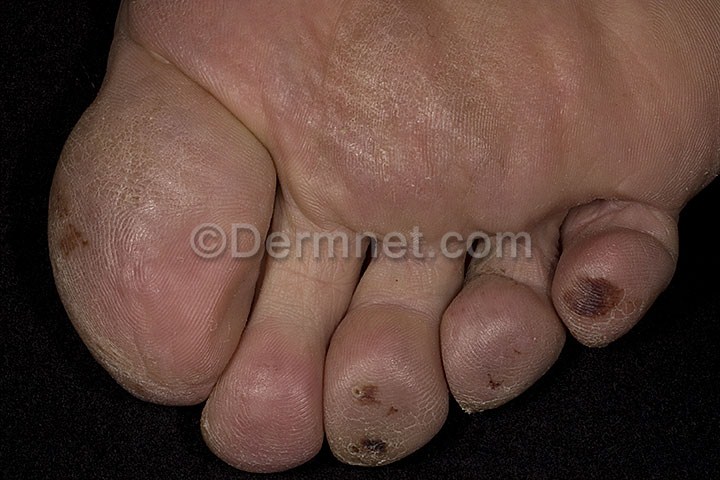
Disease: Lupus and other Connective Tissue diseases